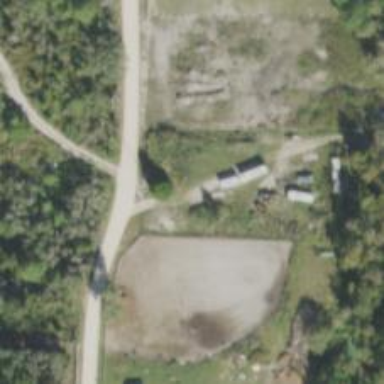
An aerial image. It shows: Driveway leading to service road.